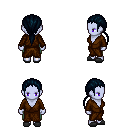
a pixel art fantasy rpg character, female body template, dark elf, purple skin, brown robe, teal pants, raven ponytail hairstyle, gray slippers, four views (front, back, left, right), 2x2 character sprite sheet, small pixel art, hard edges, no anti-aliasing